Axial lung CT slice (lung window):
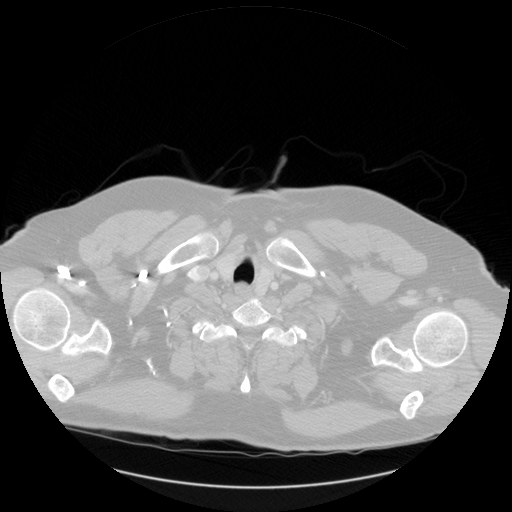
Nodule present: no